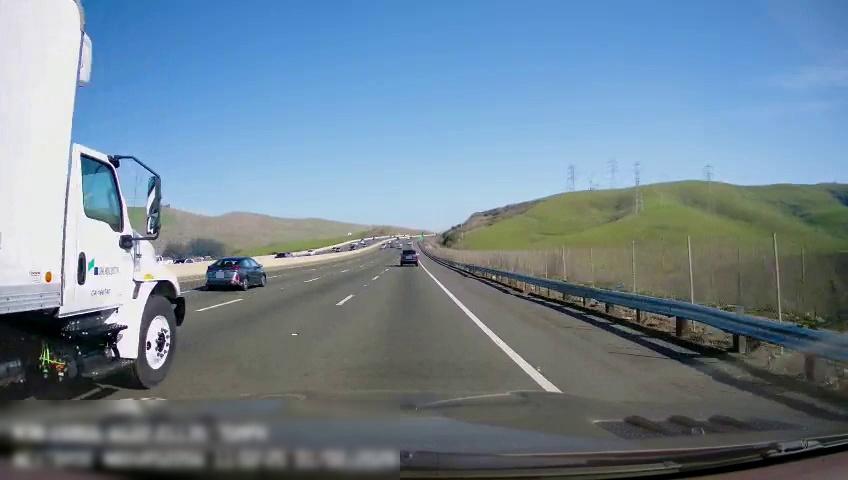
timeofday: Day
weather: Sunny
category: Drivable Space
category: Drivable Space
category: Vehicles | Car
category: Vehicles | Car
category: Vehicles | Car
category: Vehicles | Truck
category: Vehicles | SUV
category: Vehicles | Car
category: Lanes | Alternate Lane
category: Lanes | Alternate Lane
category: Lanes | Alternate Lane
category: Lanes | Current Lane
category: Lanes | Alternate Lane